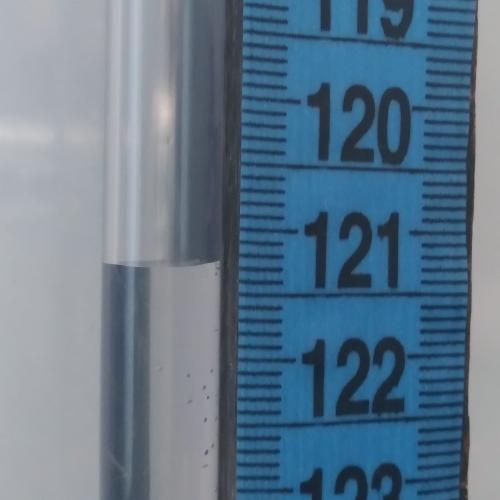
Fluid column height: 121.3 cm